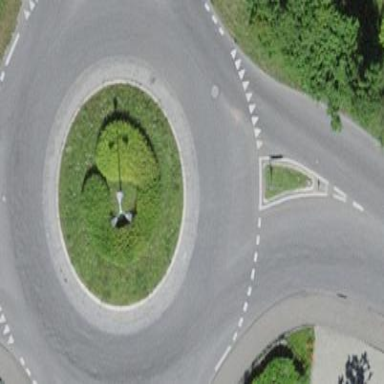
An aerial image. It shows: Secondary road leading to roundabout.